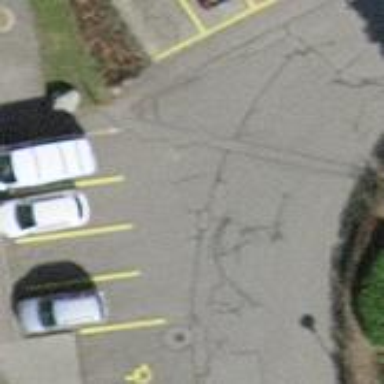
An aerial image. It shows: Street-side parking area.